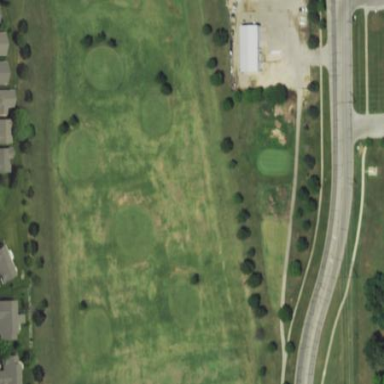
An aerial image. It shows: Grassy area designated as driving range for golf.